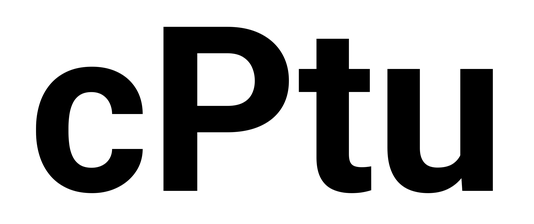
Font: Roboto_Bold